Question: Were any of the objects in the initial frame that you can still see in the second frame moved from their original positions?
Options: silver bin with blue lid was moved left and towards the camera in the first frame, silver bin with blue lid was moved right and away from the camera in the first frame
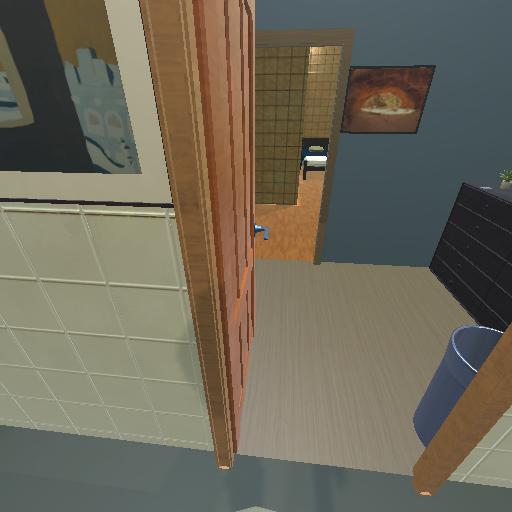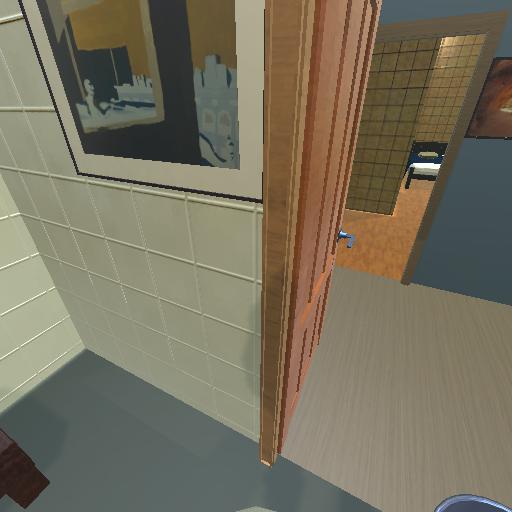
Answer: silver bin with blue lid was moved left and towards the camera in the first frame